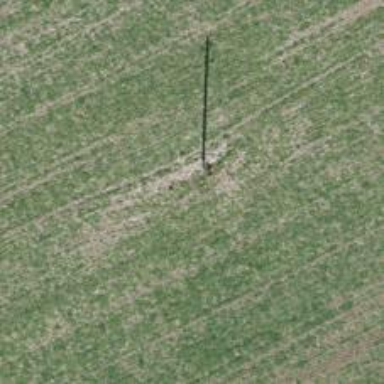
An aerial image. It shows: Minor power line.